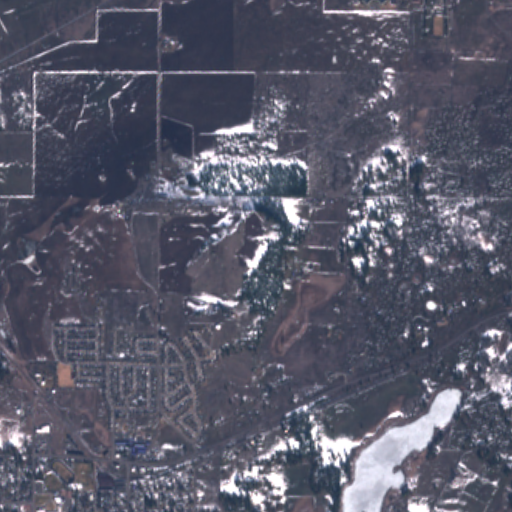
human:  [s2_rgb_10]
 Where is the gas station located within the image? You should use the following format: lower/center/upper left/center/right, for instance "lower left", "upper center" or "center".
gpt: The gas station is located in the lower left of the image.
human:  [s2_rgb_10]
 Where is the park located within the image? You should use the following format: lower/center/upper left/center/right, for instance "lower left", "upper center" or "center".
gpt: The park is located in the lower left of the image.
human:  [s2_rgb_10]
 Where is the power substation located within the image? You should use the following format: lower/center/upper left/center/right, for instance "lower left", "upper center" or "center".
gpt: The power substation is located in the lower right of the image.
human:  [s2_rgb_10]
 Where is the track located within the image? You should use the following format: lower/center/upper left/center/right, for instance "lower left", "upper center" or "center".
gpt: The track is located in the lower left of the image.
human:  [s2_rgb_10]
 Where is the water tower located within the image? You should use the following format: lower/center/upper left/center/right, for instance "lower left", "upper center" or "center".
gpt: The water tower is located in the center of the image.
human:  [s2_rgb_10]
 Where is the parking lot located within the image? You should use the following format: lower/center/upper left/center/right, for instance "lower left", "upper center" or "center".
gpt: There is no parking lot in the image.